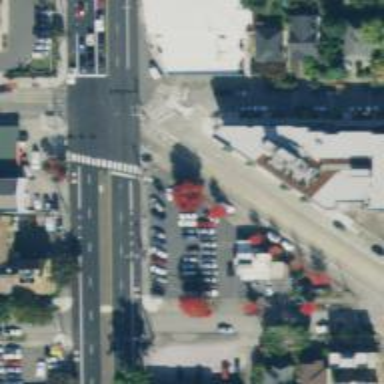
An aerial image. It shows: Secondary road with separate sidewalks and cycle lanes.